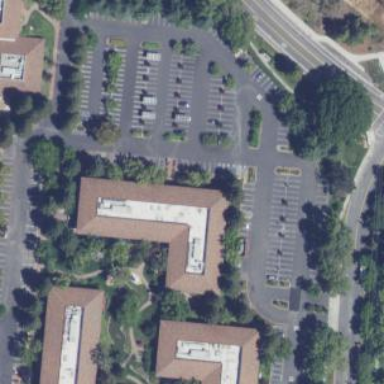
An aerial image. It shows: Commercial building.